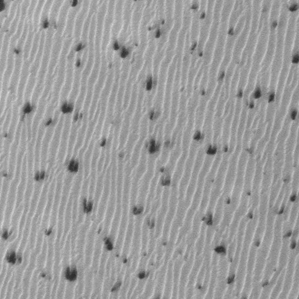
Label: frost